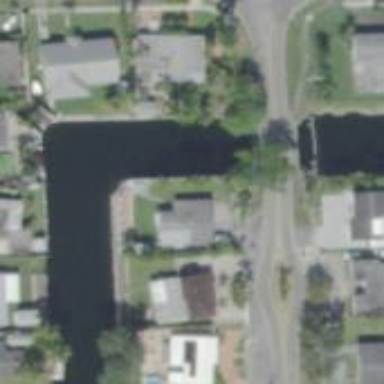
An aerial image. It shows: Canal.